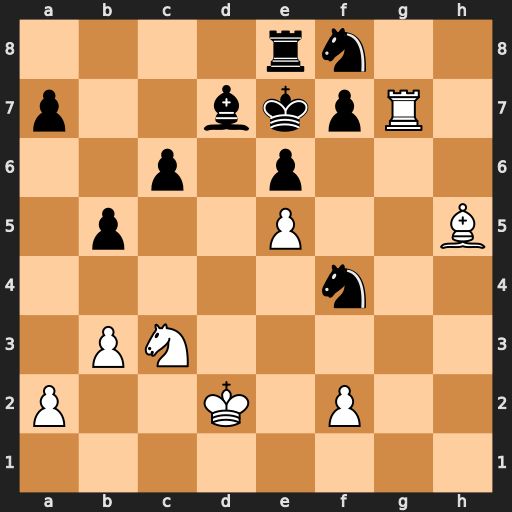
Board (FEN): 4rn2/p2bkpR1/2p1p3/1p2P2B/5n2/1PN5/P2K1P2/8
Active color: w
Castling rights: -
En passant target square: -
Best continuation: Rxf7+ Kd8 Rxf4